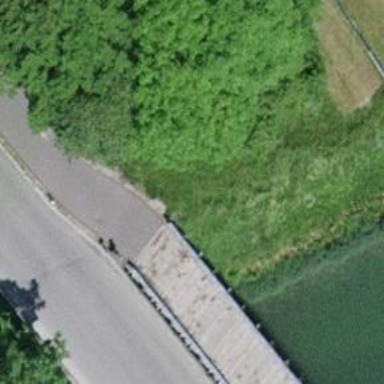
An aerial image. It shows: Path on bridge.